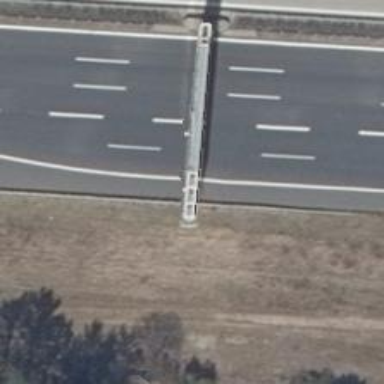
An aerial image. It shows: Bridge with gantry.